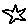
Label: star